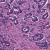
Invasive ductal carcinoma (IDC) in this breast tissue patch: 1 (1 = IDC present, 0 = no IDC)